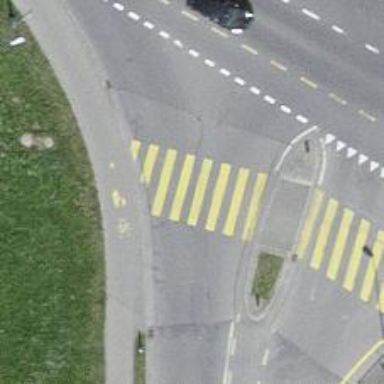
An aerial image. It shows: Footway with zebra crossing.